Question: I want to plot simple linear plots of my raw data, consisting of mathematical functions on the first column. On the first row I want to plot the base functions, consisting of linear plots of different sine functions. On each subsequent row I want to plot streamplots, consisting of the projection of each of these functions on each base function, so in the end I basically have a 12x6 matrix of subplots.
I'd also like to add titles to each subplots.
The problem I have that the streamplots and linear plots come from different data and I want to solve it with for loops.
I hope this isn't too confusing.
I got this so far:
'''
functions = [c_f, l_f, pa_f, po_f,n_, log_f, sin, series_vl12, series_apr12, series_mlr202, ex_pn]
base_func = [sin1, sin2, sin3, sin4, sin5]
U = []
V = []
for i in sums_phi:
U.append(r * np.cos(i))
V.append(r * np.sin(i))
Y, X = np.mgrid[:101:1,:101:1]
plt.figure(figsize=(15,40))
for x, (i, j) in enumerate(zip(U, V)):
plt.subplot(11, 5, x+1)
#function(a, b)
plt.streamplot(X,Y,i,j, density = 1 )
plt.show()
'''
Which gives me the streamplots without the linear subplots of my raw data.

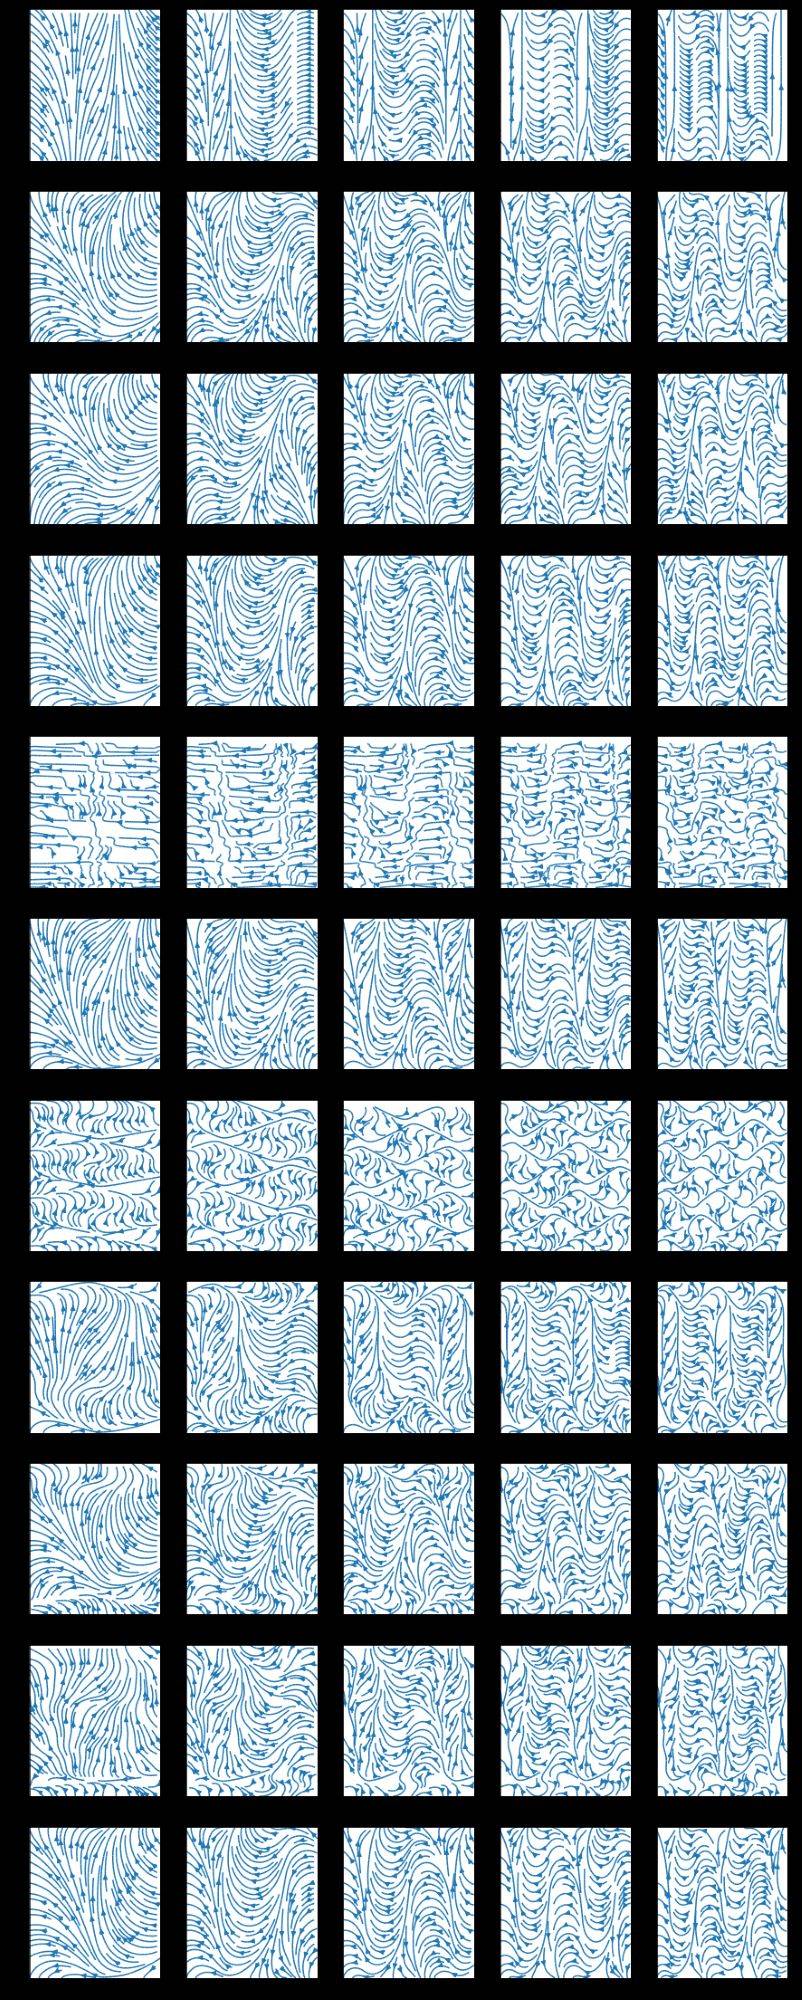
Answer: You can add one more line in your definition of the subplots to split your problem in two. First plot your streamplots and then plot your linear plots.
Here in made a small piece of code that you can adapt in your case:
'''
import numpy as np
import matplotlib.pyplot as plt
x = np.linspace(0, 10, 100)
fig, axs = plt.subplots(3, 3)
axs = axs.ravel()
for i in range(6):
axs[i].plot(x, x**0.5)
'''
Gives me the first 6 subplots:
<URL>
'''
for i in range(3):
axs[i+6].plot(x, x**2, c='r')
'''
Then I can plot an other function in the last 3 subplots:
<URL>
Hope it helps for your problem.